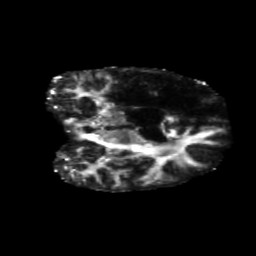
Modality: FA
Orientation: coronal
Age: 49
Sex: male
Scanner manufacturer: siemens
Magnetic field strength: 3 T
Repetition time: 5.47 s
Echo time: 0.0854 s